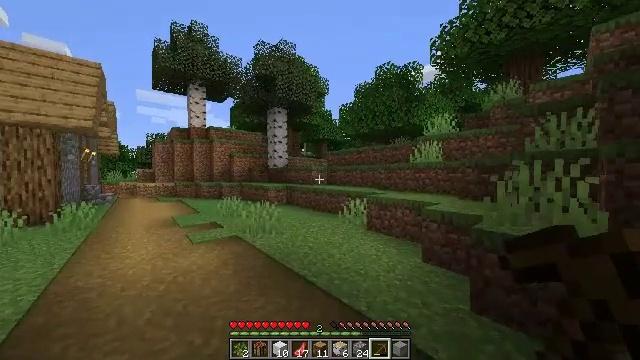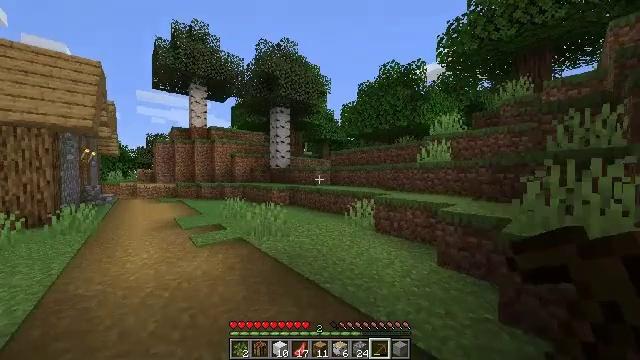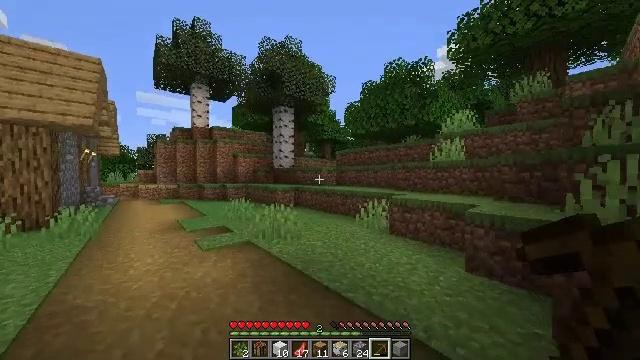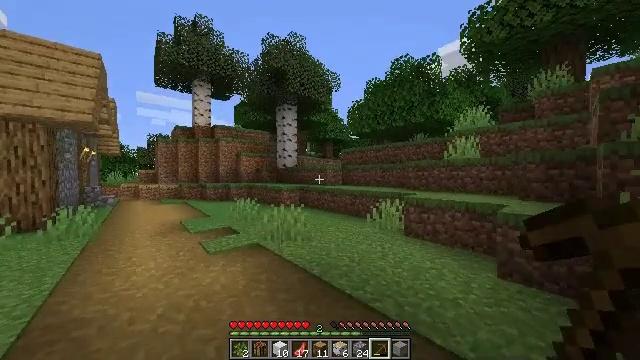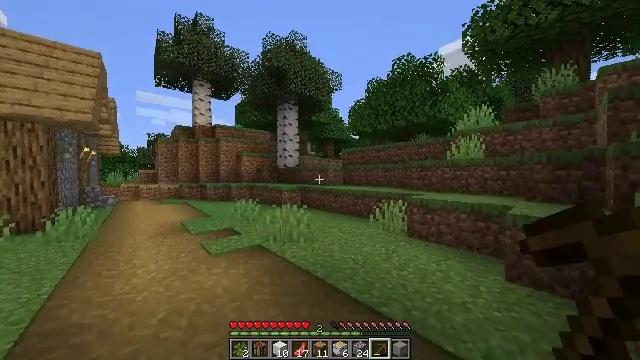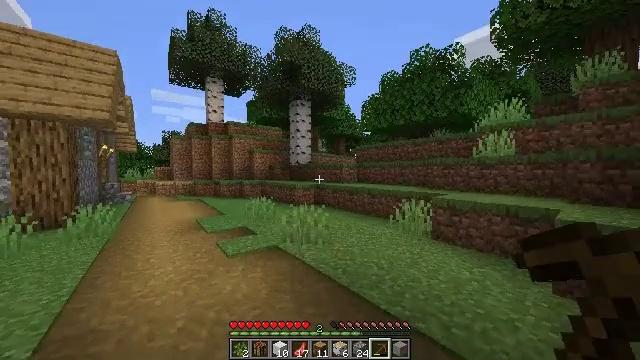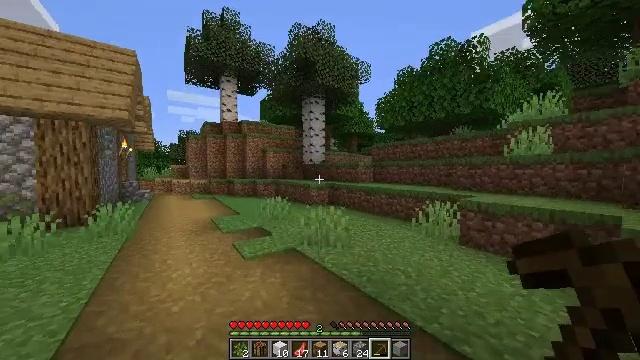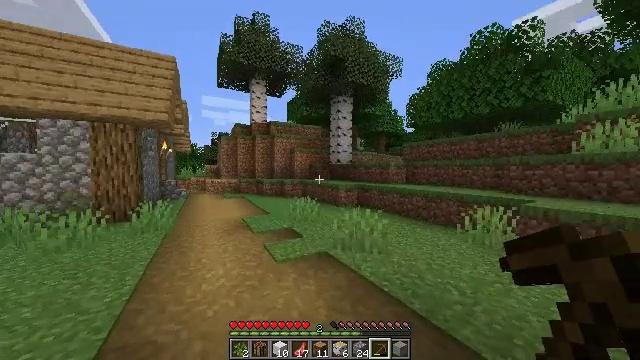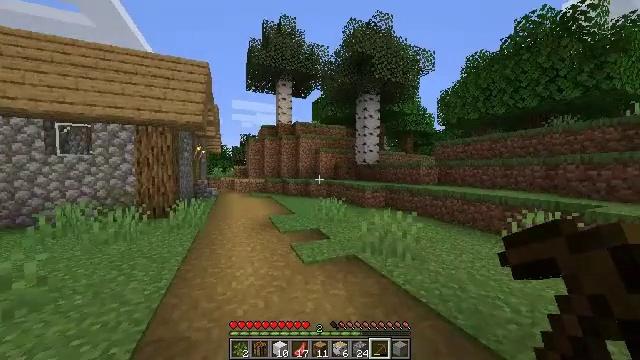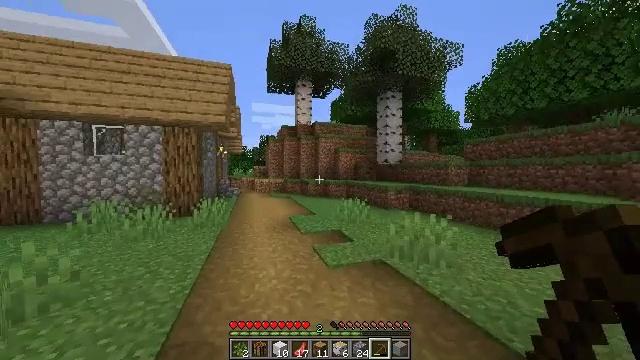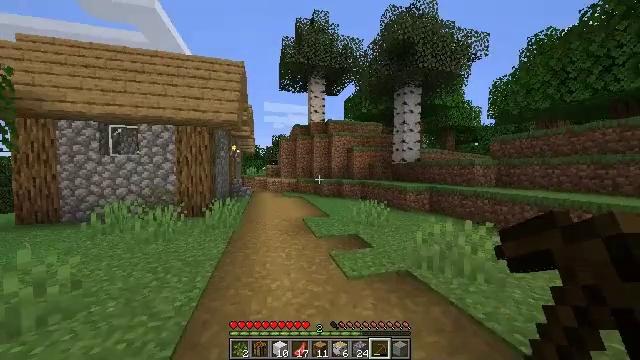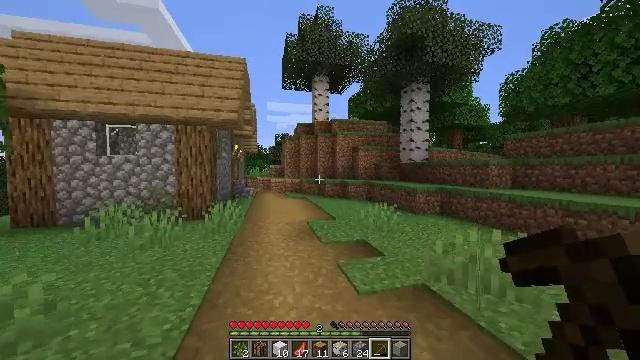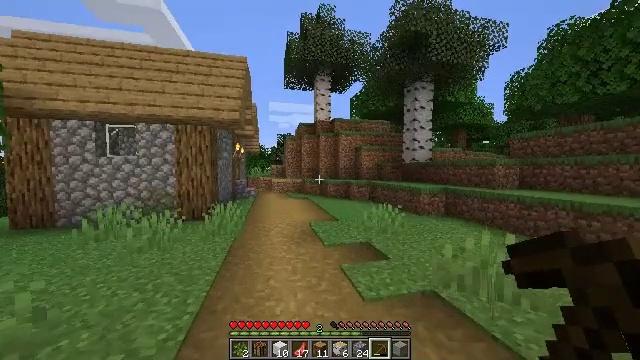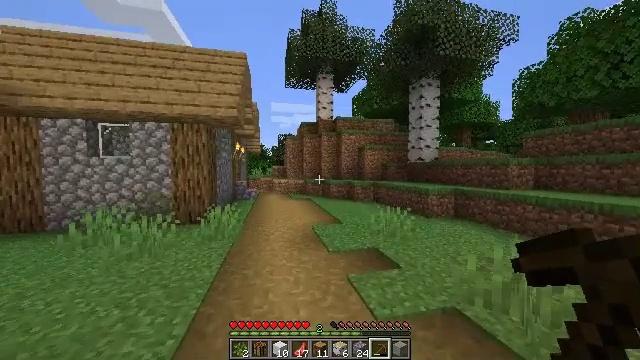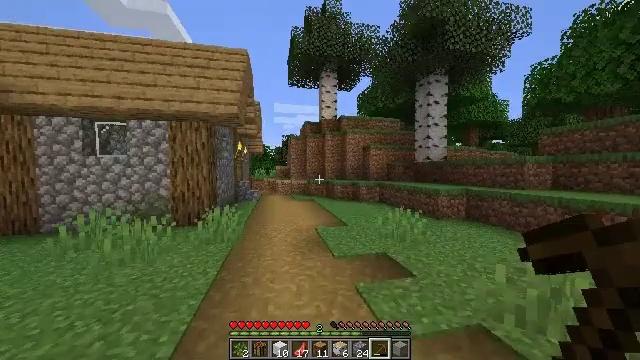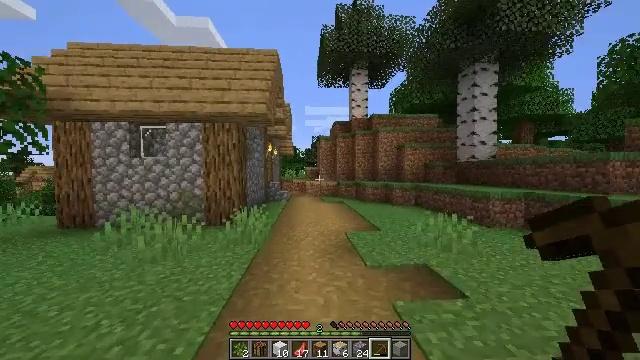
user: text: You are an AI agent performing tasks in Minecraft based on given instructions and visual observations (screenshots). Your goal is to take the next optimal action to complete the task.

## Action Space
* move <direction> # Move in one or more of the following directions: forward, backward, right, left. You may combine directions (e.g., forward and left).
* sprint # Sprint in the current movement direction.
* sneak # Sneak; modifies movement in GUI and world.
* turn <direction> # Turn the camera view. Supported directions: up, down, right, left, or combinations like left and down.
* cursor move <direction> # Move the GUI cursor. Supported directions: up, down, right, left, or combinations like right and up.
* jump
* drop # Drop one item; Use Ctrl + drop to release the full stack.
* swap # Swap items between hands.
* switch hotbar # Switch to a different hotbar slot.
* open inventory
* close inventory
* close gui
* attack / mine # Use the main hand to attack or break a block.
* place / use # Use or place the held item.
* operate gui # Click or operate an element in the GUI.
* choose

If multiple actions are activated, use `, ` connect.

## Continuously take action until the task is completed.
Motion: motion action
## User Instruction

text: Mine the yellow bed to pick it up.
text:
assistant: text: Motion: move forward and move left
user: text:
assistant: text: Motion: move forward and move left
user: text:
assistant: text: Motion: move forward and move left
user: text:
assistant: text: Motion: move forward and move left
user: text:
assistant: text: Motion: move forward and move left, turn left
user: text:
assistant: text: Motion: move forward and move left, turn left
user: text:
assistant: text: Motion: move forward and move left, turn left
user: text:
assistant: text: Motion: move forward and move left, turn left
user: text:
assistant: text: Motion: move forward, turn left
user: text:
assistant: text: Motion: move forward, turn left
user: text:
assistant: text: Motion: move forward
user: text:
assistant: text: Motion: move forward
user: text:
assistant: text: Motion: move forward
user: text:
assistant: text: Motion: move forward
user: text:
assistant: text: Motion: move forward, turn left
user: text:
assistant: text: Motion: move forward, turn left
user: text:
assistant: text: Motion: move forward
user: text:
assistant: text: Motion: move forward
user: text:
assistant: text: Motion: move forward
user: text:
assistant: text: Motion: move forward
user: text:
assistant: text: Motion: move forward
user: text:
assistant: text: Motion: move forward
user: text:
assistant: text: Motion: move forward
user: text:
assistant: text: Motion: move forward
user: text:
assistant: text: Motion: move forward
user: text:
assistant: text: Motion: move forward
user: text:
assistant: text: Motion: move forward
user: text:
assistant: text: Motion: move forward
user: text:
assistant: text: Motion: move forward
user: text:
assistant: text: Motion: move forward